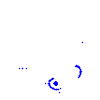
Particle: kaon